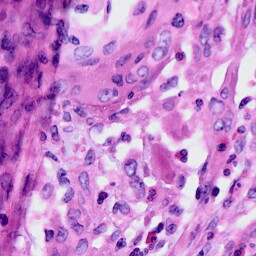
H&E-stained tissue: Cervix